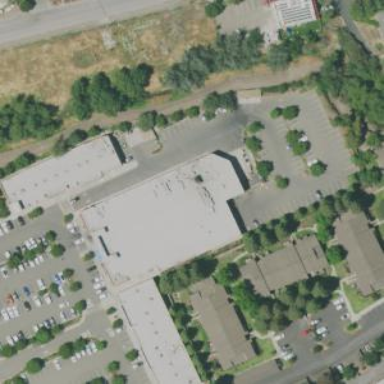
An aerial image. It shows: Retail building.